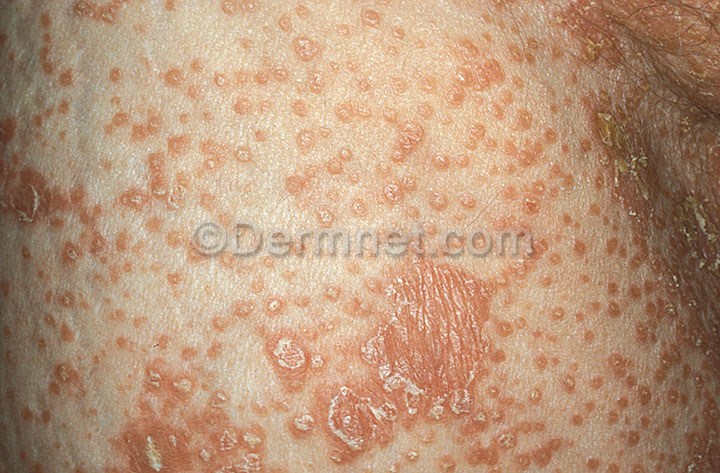
Disease: Psoriasis pictures Lichen Planus and related diseases